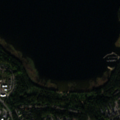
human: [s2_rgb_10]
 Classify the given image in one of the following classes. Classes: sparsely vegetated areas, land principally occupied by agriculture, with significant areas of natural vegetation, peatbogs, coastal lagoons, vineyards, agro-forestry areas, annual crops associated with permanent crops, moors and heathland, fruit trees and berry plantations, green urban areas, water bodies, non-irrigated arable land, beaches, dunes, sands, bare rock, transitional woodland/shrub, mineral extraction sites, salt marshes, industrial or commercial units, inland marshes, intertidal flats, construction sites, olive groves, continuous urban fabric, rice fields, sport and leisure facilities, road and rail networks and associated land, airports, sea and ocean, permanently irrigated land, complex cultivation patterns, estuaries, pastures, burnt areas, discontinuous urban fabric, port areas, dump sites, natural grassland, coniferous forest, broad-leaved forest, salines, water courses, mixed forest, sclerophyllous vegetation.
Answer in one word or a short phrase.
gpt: discontinuous urban fabric, water bodies